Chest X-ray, AP view. Patient: 22 years old, sex M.
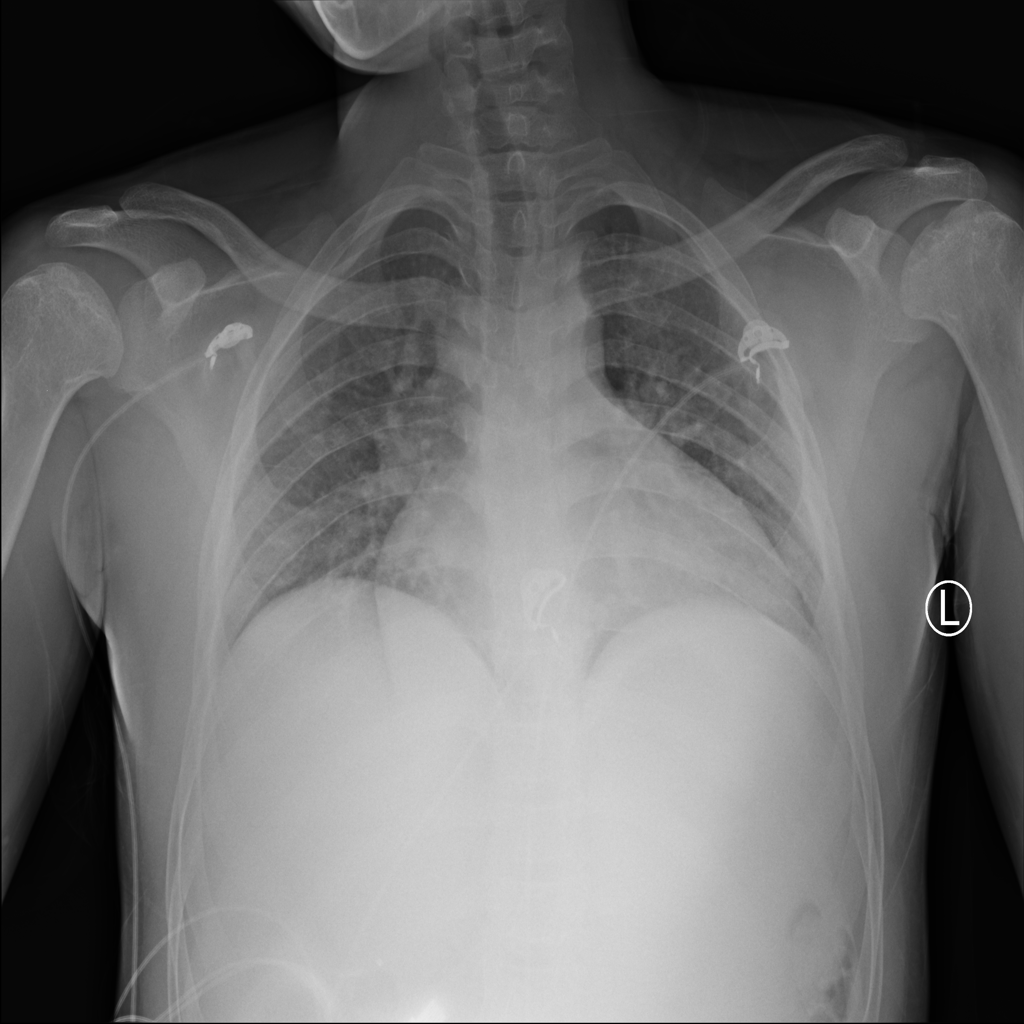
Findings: Cardiomegaly